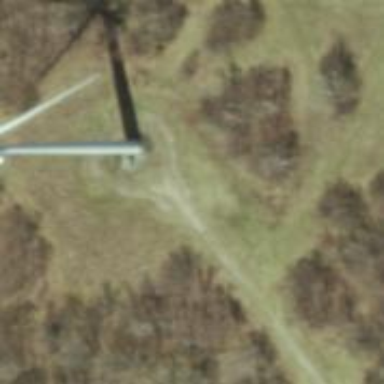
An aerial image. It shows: Wind generator using horizontal axis wind turbines.